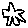
Label: star